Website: lowes
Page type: billing-address
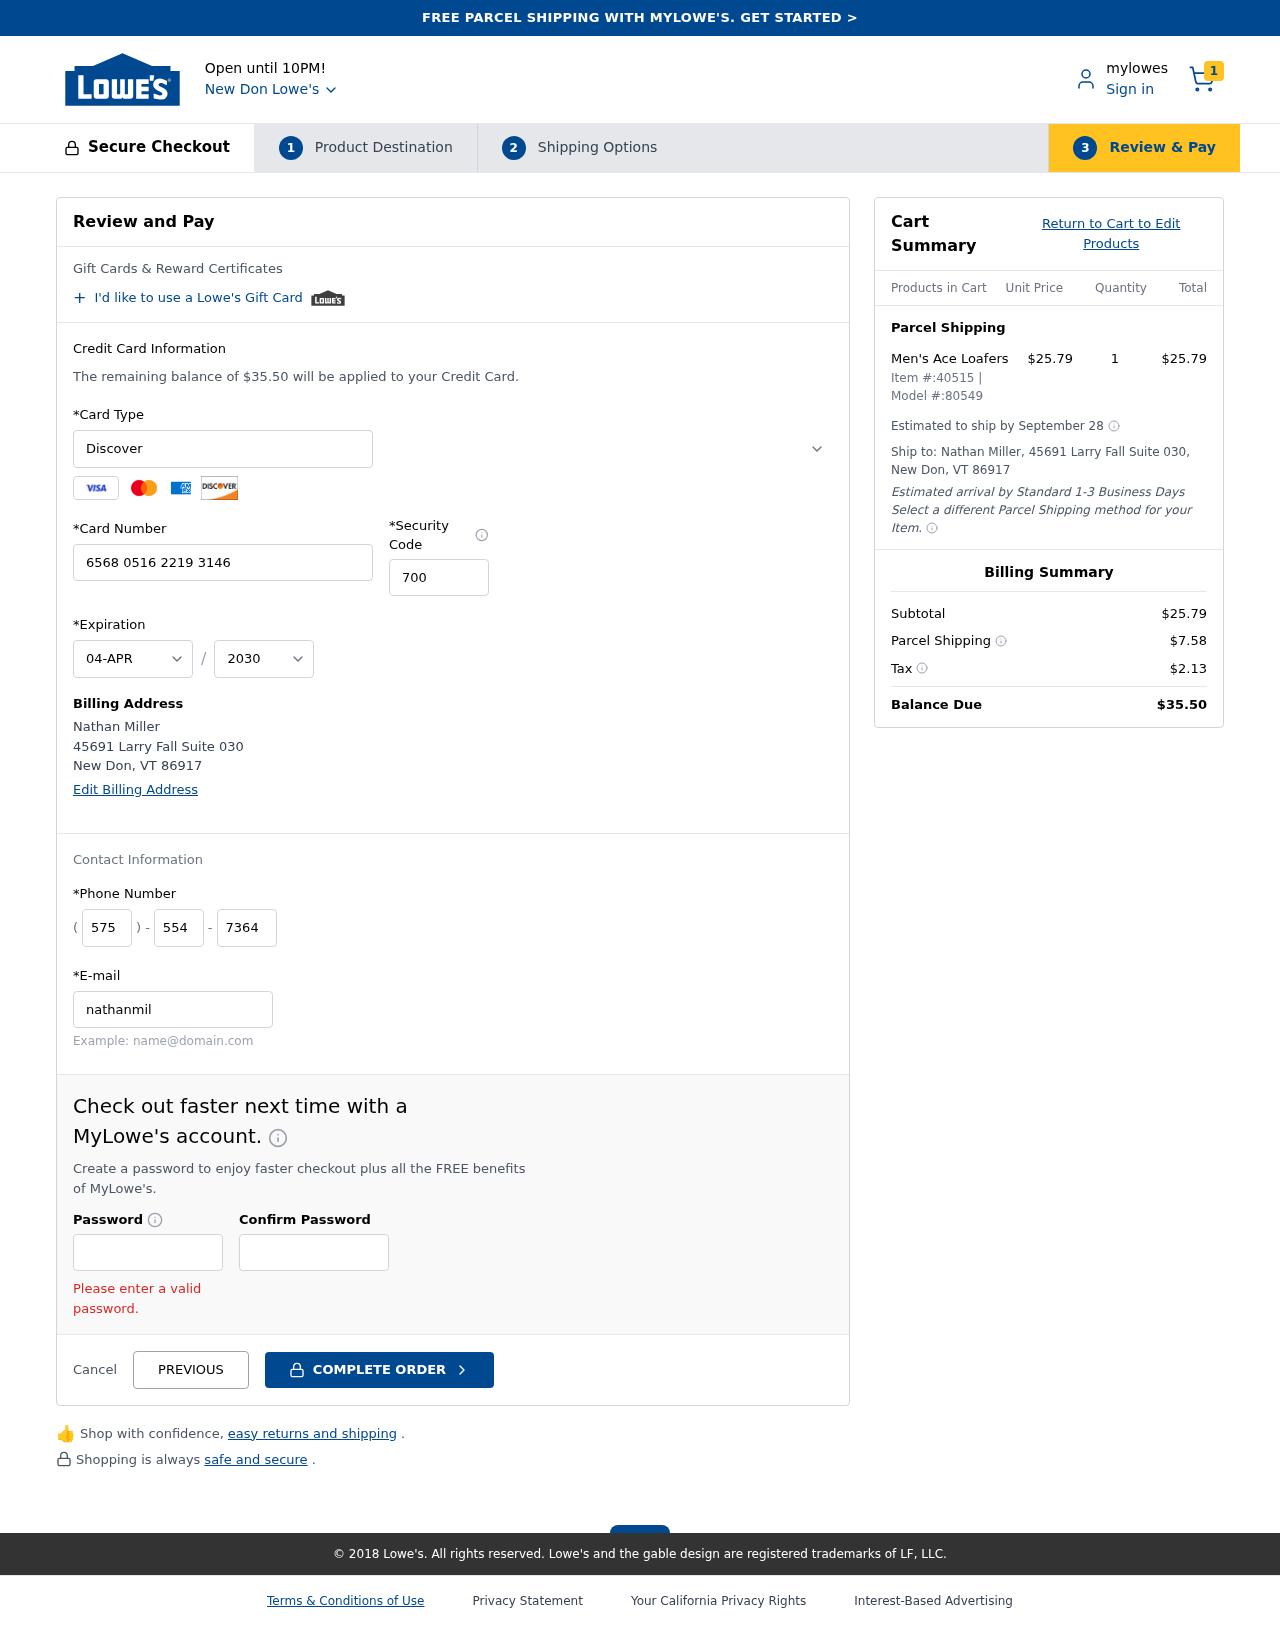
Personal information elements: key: PII_CARD_CVV
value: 700
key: PII_CARD_EXPIRY_MONTH
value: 04
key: PII_CARD_EXPIRY_YEAR
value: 30
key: PII_CARD_NUMBER
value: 6568 0516 2219 3146
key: PII_CARD_TYPE
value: Discover
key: PII_CITY
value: New Don
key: PII_CITY_STATE_ZIP
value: New Don, VT 86917
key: PII_EMAIL
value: nathanmiller@yahoo.com
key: PII_FULLNAME
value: Nathan Miller
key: PII_PHONE_AREA
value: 575
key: PII_PHONE_PREFIX
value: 554
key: PII_PHONE_SUFFIX
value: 7364
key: PII_STREET
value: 45691 Larry Fall Suite 030
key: PII_FULLNAME2
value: Nathan Miller
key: PII_STREET2
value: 45691 Larry Fall Suite 030
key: PII_CITY_STATE_ZIP2
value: New Don, VT 86917
Product elements: key: PRODUCT1_NAME
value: Men's Ace Loafers
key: PRODUCT1_PRICE
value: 25.79
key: PRODUCT1_QUANTITY
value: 1
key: PRODUCT_ITEM_NUMBER
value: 40515
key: PRODUCT_MODEL_NUMBER
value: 80549
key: PRODUCT1_LINE_TOTAL
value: $25.79
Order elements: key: ORDER_NUM_ITEMS
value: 1
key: ORDER_TOTAL
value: $35.50
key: ORDER_SHIPPING_DATE
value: September 28
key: ORDER_SUBTOTAL
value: $25.79
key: ORDER_SHIPPING_COST
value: $7.58
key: ORDER_TAX
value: $2.13